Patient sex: M
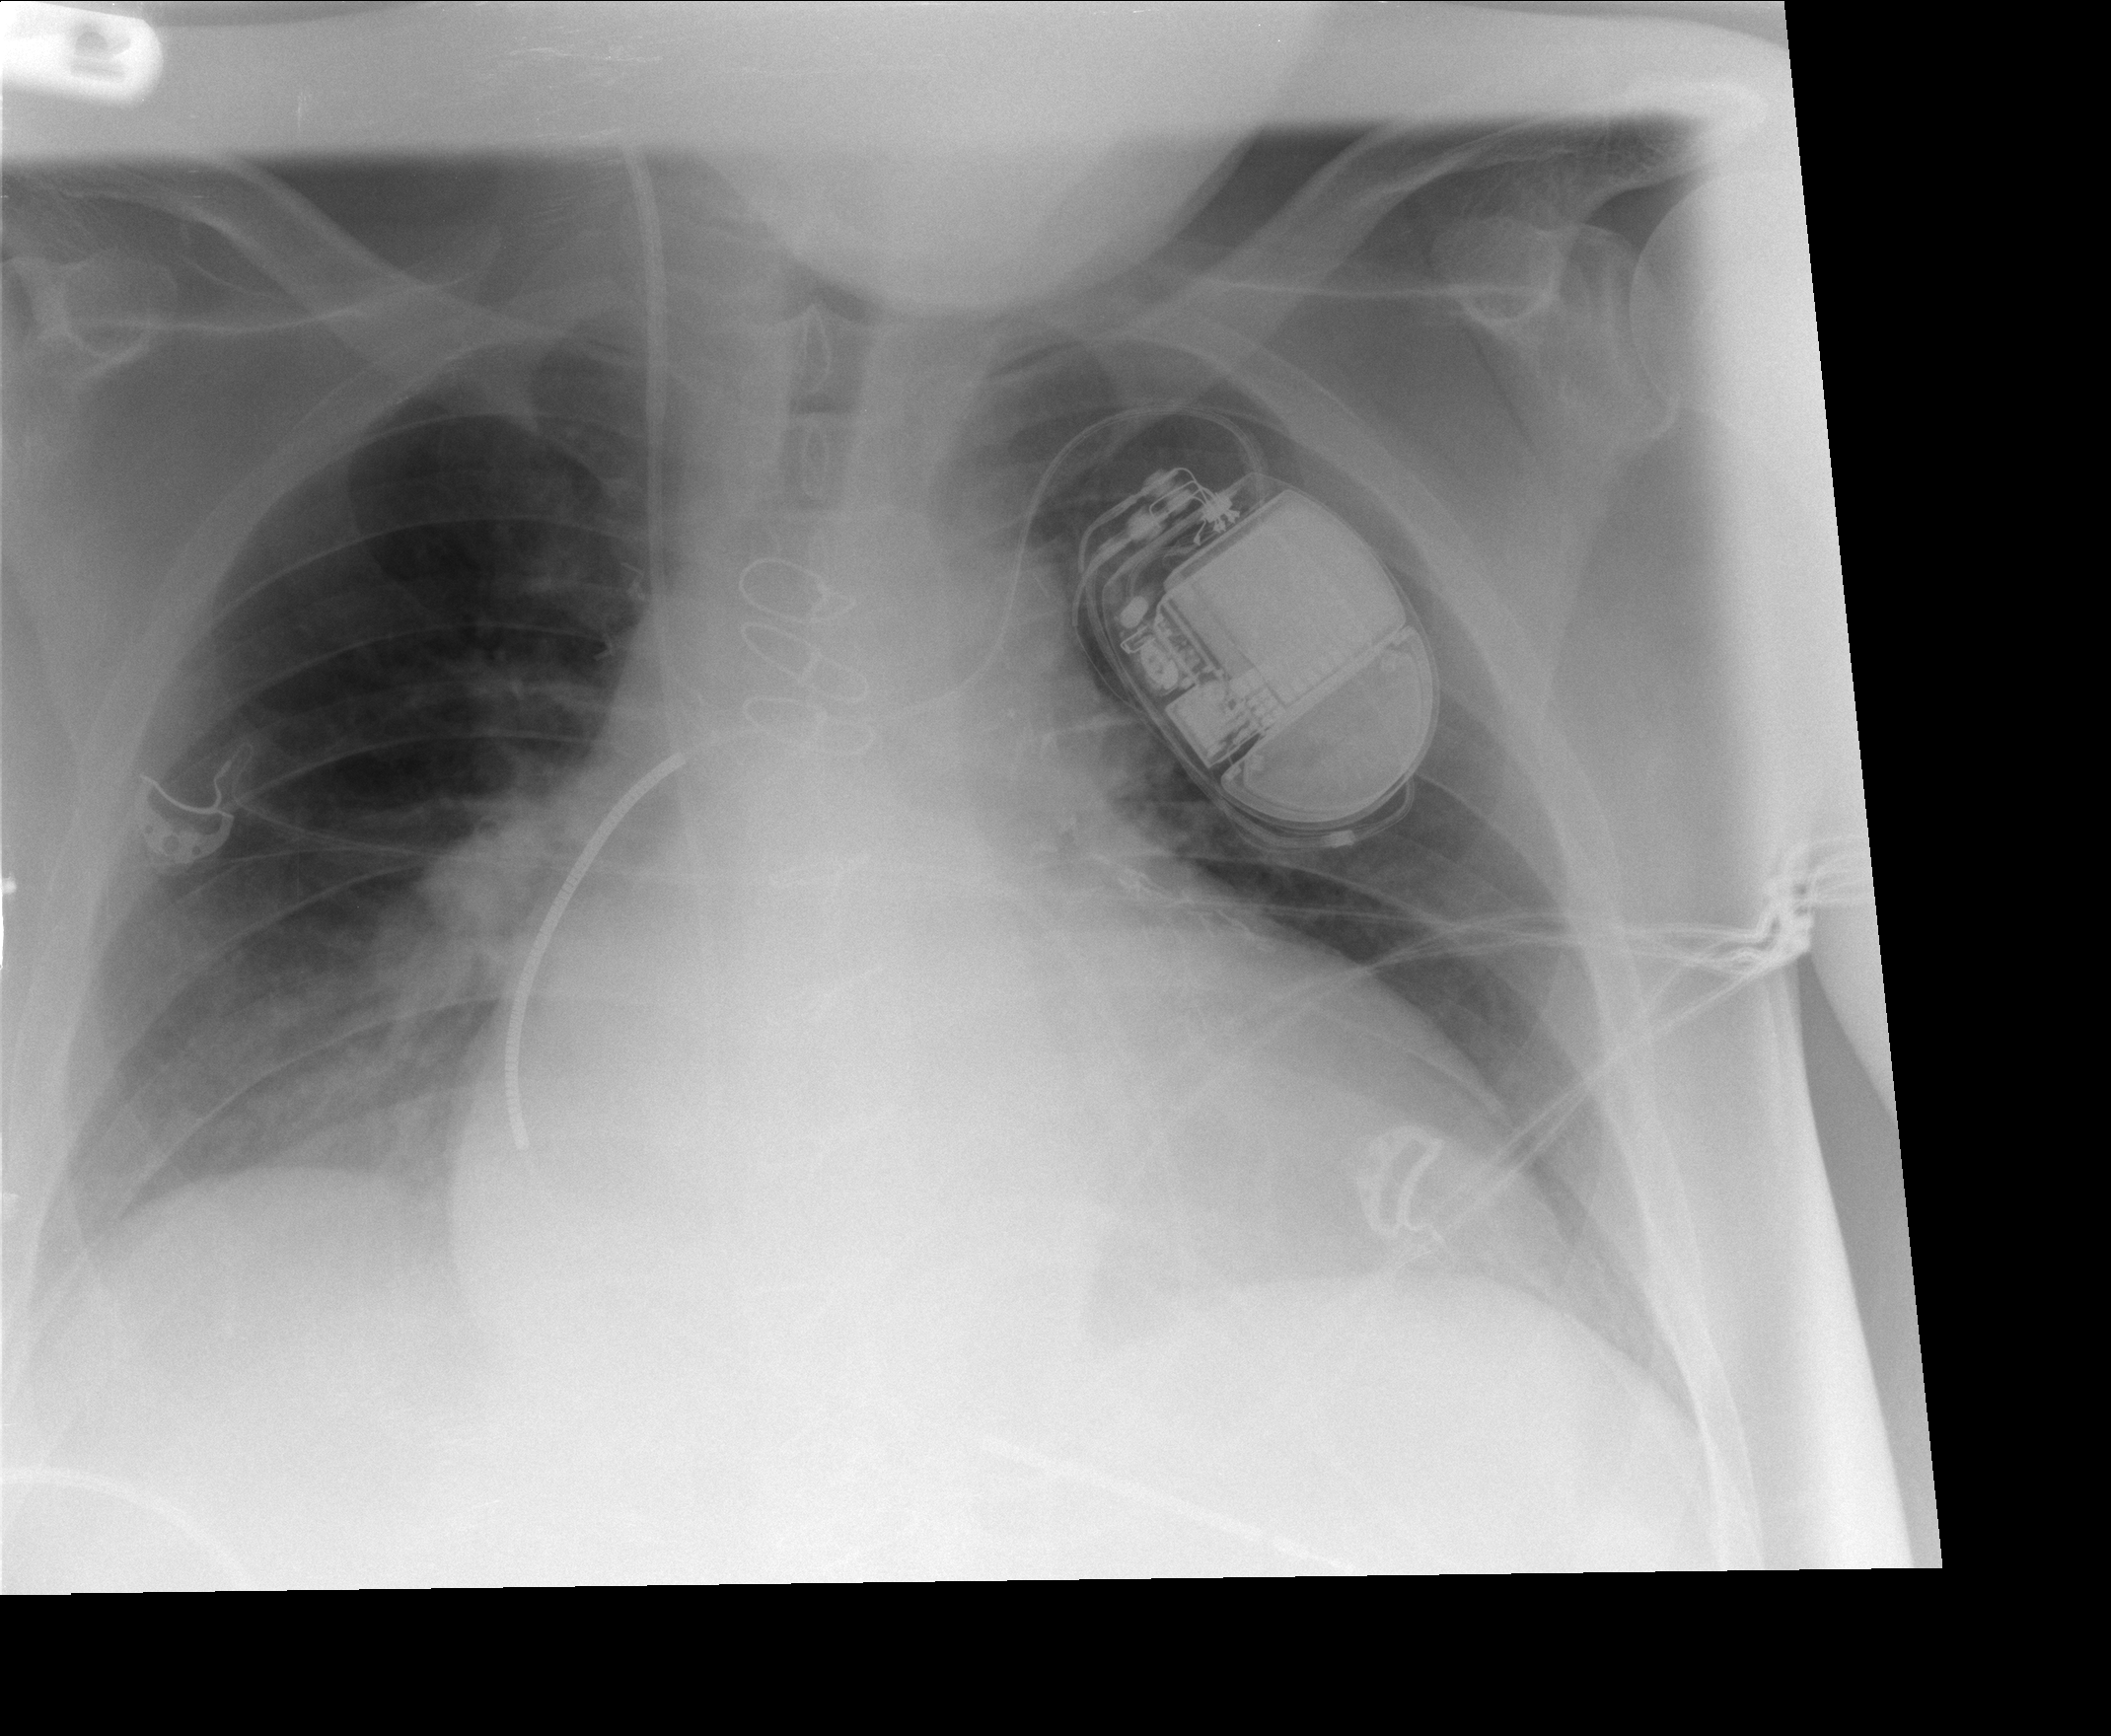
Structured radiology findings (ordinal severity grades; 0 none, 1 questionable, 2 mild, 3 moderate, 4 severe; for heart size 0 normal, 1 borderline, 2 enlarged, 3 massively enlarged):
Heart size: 3
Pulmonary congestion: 0
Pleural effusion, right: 2
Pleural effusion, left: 0
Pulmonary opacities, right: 0
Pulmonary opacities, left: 0
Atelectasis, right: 2
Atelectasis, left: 0